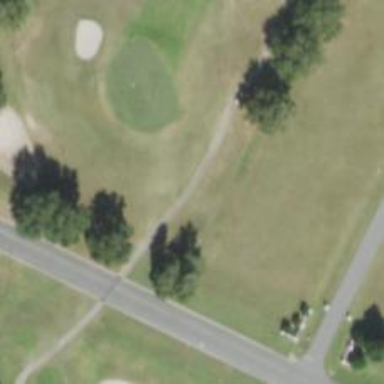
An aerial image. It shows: Service road designated as golf cart path.